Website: apple
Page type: payment
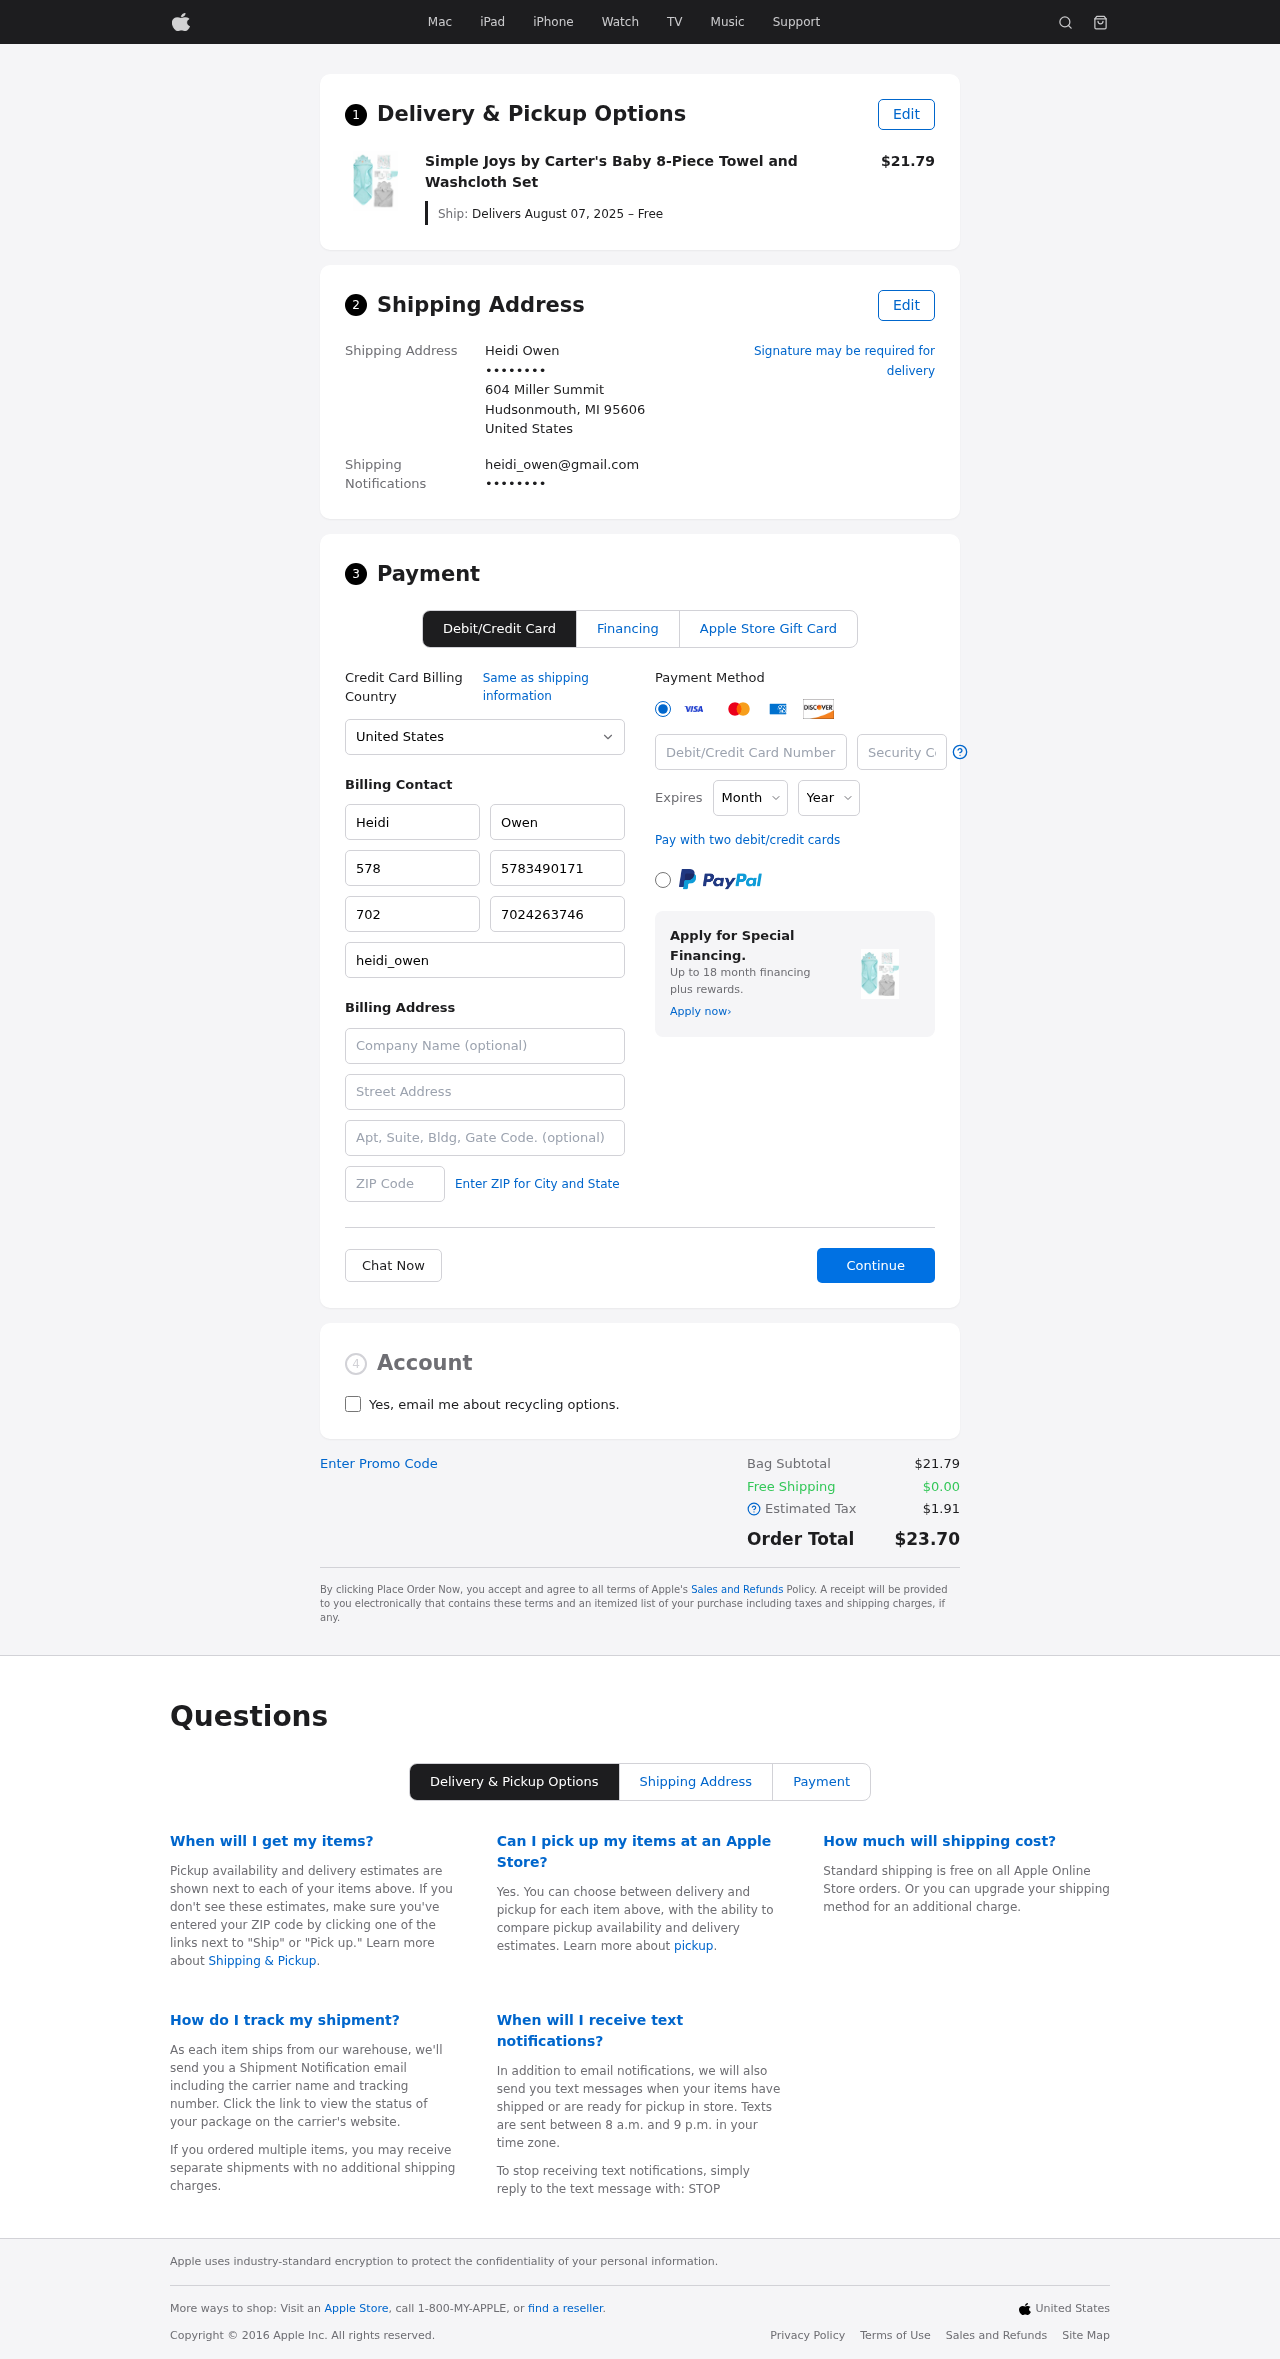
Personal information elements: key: PII_CARD_CVV
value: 626
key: PII_CARD_EXPIRY_MONTH
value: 10
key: PII_CARD_EXPIRY_YEAR
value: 27
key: PII_CARD_NUMBER
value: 2224 1747 5129 8562
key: PII_CITY_STATE_ZIP
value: Hudsonmouth, MI 95606
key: PII_COMPANY
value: Thomas and Sons
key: PII_COUNTRY
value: United States
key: PII_EMAIL
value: heidi_owen@gmail.com
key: PII_EMAIL2
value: heidi_owen@gmail.com
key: PII_FIRSTNAME
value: Heidi
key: PII_FULLNAME
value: Heidi Owen
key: PII_LASTNAME
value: Owen
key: PII_PHONE3
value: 5783490171
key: PII_PHONE_ALT
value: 7024263746
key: PII_PHONE_ALT_AREA
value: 702
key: PII_PHONE_AREA
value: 578
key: PII_SECURITY_CODE
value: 45255
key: PII_STREET
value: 604 Miller Summit
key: PII_PHONE
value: ••••••••
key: PII_PHONE2
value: ••••••••
Product elements: key: PRODUCT1_NAME
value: Simple Joys by Carter's Baby 8-Piece Towel and Washcloth Set
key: PRODUCT1_PRICE
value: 21.79
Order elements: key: ORDER_DELIVERY_DATE
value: Delivers August 07, 2025 – Free
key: ORDER_SUBTOTAL
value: $21.79
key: ORDER_SHIPPING_COST
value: $0.00
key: ORDER_TAX
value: $1.91
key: ORDER_TOTAL
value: $23.70